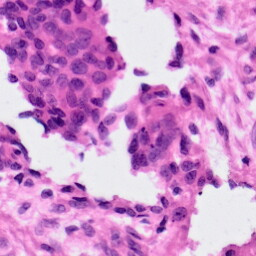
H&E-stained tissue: Ovarian